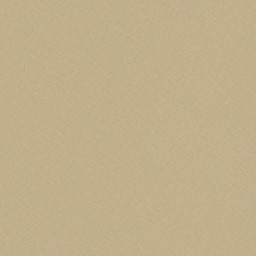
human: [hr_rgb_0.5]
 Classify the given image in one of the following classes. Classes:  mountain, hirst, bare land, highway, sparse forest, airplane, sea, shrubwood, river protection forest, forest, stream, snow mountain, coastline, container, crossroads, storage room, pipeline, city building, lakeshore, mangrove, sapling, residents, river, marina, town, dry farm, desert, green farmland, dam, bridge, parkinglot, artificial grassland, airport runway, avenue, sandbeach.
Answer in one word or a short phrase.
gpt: desert